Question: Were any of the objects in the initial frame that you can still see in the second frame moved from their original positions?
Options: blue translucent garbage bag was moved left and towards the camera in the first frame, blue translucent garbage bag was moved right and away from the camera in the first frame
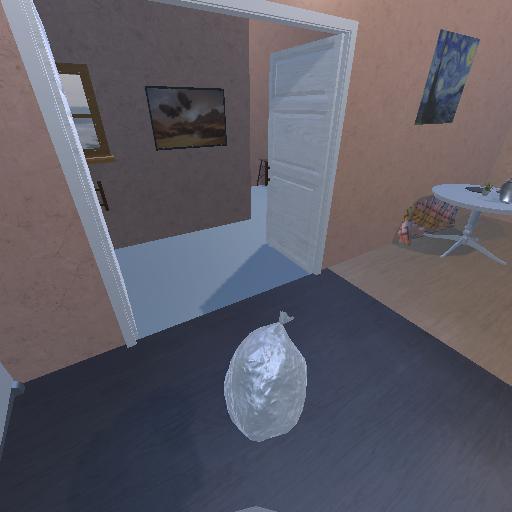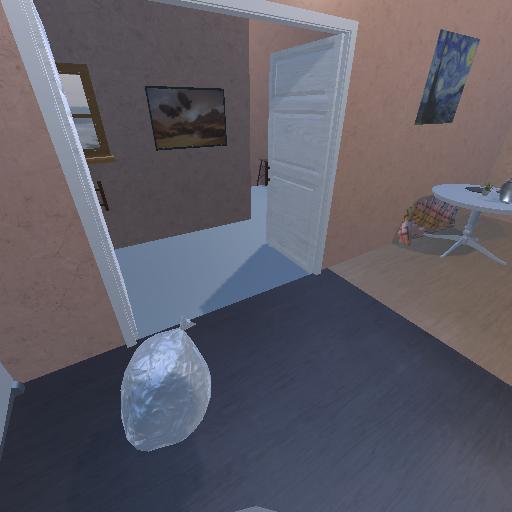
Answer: blue translucent garbage bag was moved left and towards the camera in the first frame